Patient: sex F, age 35
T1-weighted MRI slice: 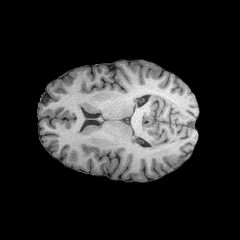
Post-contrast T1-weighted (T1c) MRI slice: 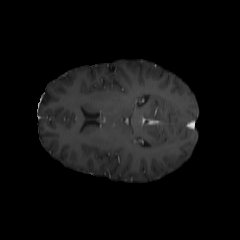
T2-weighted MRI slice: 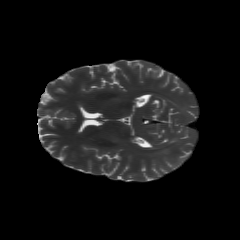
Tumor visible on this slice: no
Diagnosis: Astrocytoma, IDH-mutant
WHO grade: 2